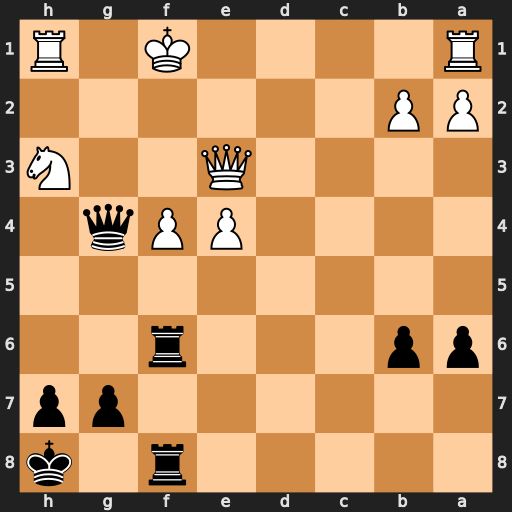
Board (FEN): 5r1k/6pp/pp3r2/8/4PPq1/4Q2N/PP6/R4K1R
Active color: b
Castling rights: -
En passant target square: -
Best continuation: Rxf4+ Nxf4 Rxf4+ Qxf4 Qxf4+